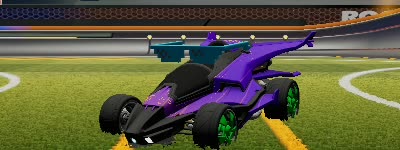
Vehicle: aftershock